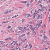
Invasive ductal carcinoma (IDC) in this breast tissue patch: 1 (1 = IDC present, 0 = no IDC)